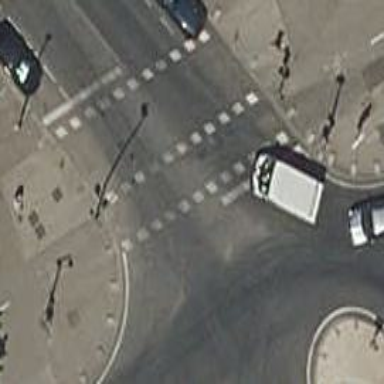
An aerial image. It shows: Road with traffic signals.